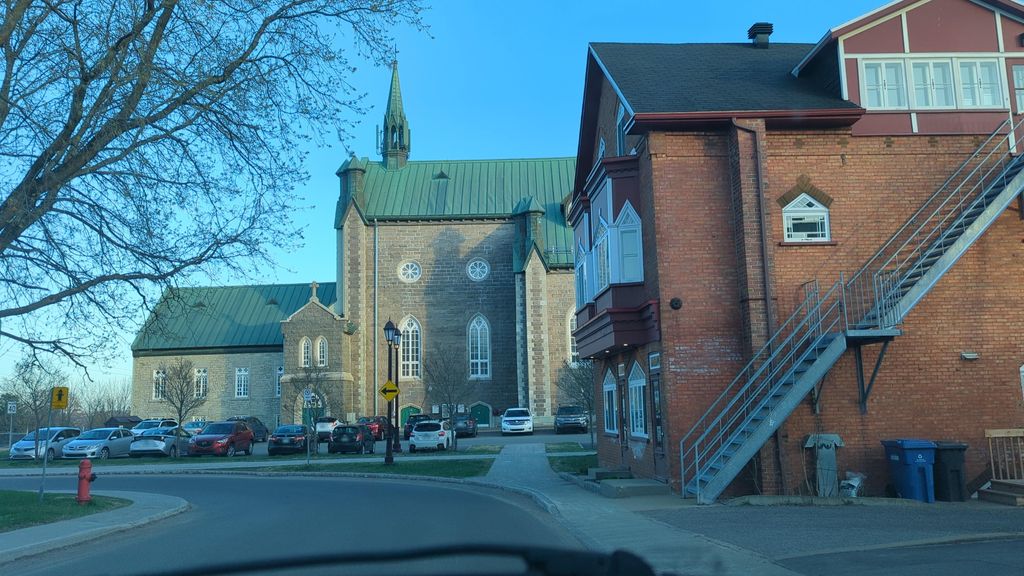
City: quebec_city